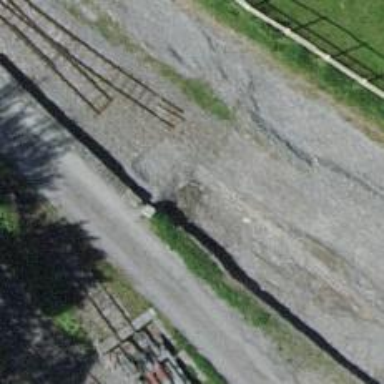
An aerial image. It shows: Abandoned railway siding with one track.